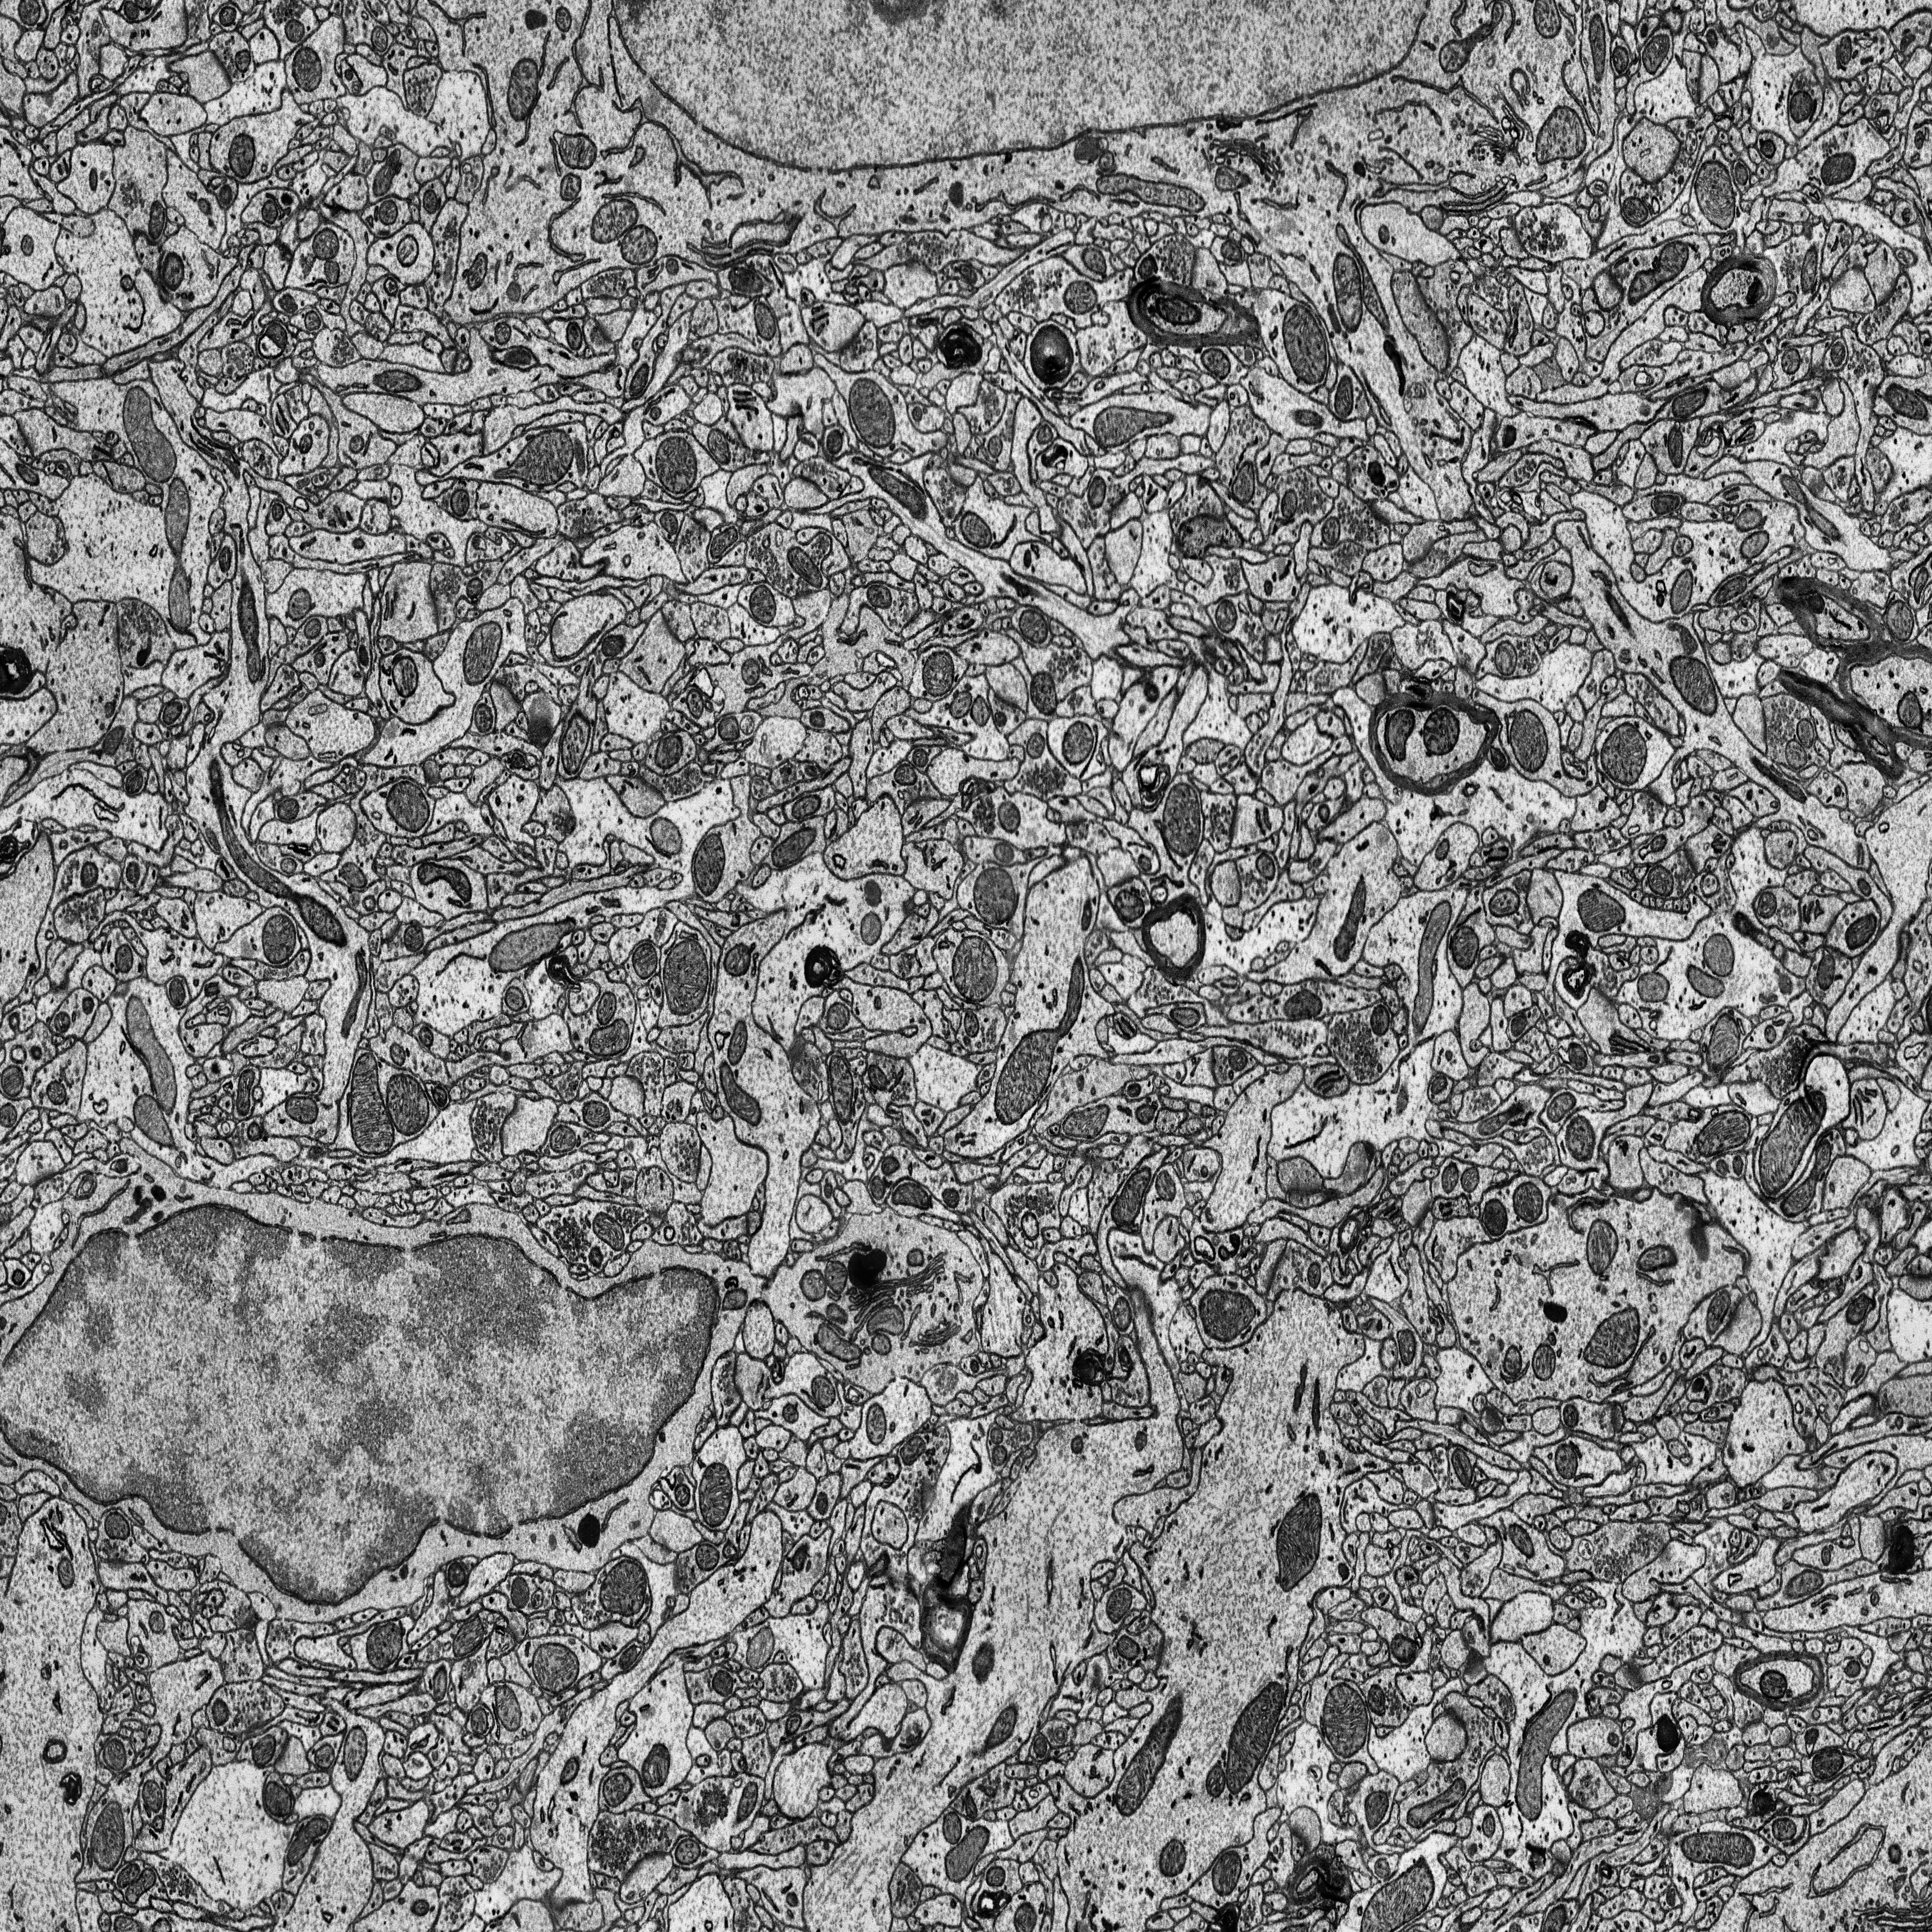
Electron microscopy slice of rat cortex tissue
Slice depth (z): 30
Mitochondria instances in slice: 388